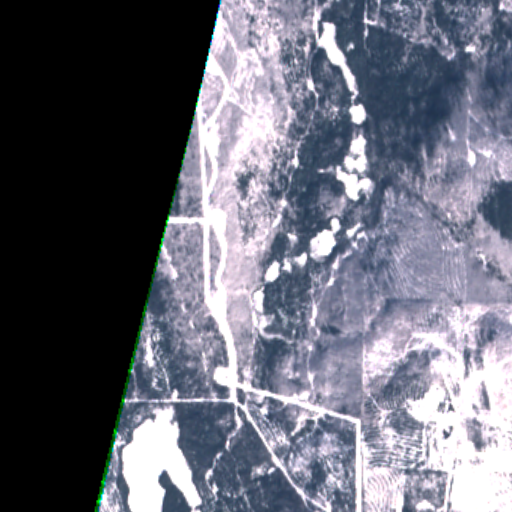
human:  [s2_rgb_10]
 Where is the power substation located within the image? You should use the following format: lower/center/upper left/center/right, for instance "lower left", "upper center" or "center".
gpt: The power substation is located in the lower center of the image.
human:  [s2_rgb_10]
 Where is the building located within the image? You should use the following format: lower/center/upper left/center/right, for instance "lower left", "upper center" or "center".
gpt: The building is located in the lower center of the image.
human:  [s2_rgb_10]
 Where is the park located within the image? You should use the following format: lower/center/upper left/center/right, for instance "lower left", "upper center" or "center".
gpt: There is no park in the image.